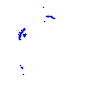
Particle: kaon